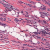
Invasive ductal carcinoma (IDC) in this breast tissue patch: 1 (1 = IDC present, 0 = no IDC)